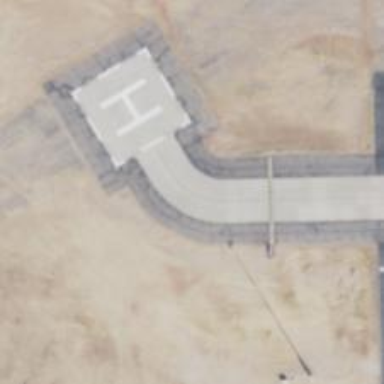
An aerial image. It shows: View of taxiway at the airport.